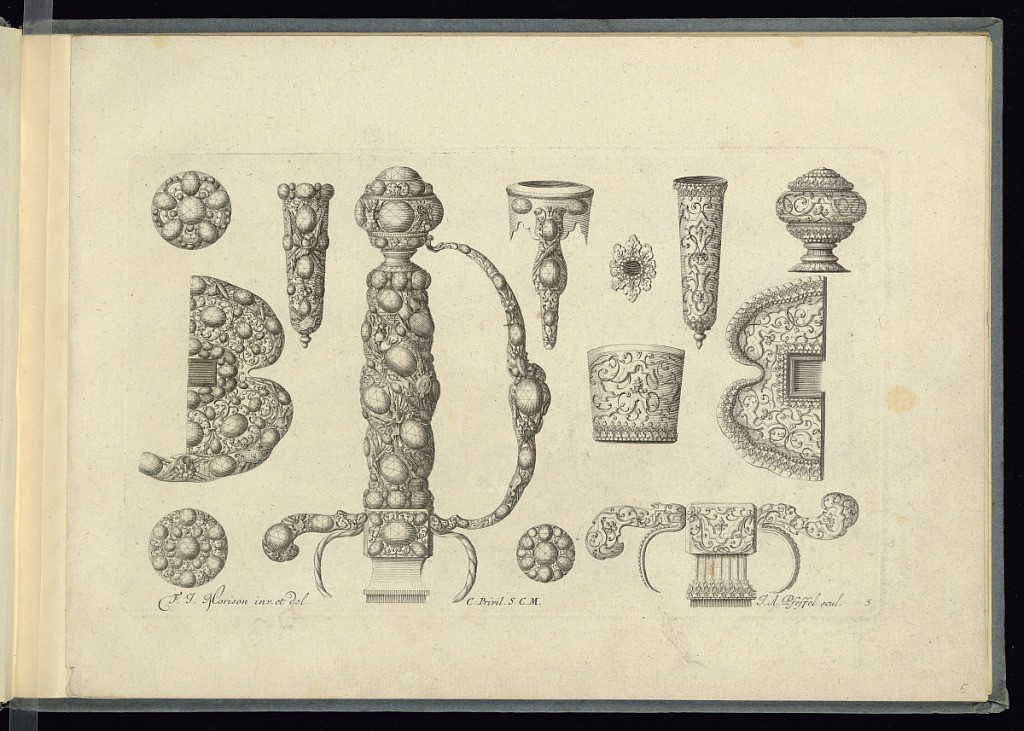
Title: Sword Hilt (Handles) and Guard Designs
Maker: Friedrich Jacob Morison, German, active 1693 – 1699
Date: ca. 1700
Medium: Engraving on laid paper
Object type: Print
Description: Designs for sword hilts, guards, pommels, and grips, featuring scrolling leaves, fluting, drums, swords, shields, flowers, fleurons, strapwork, and fluting. The plate is signed and numbered.